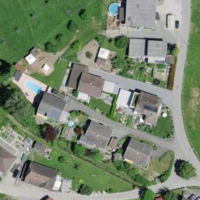
EUNIS habitat code: 55
Species observed at this site:
Clinopodium vulgare
Impatiens parviflora
Senecio vulgaris